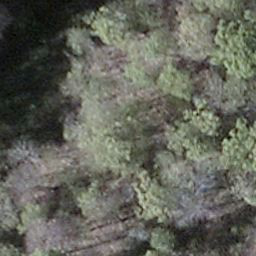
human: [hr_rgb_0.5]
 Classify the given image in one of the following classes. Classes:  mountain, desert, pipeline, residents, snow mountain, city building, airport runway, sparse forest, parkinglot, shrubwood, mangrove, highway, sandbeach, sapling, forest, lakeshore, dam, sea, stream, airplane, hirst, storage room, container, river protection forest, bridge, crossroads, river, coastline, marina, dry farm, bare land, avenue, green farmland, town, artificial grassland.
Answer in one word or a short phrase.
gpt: shrubwood